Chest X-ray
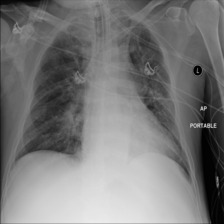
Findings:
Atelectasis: negative
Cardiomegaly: negative
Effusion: negative
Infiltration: positive
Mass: negative
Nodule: negative
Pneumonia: negative
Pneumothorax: negative
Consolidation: negative
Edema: negative
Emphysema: negative
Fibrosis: negative
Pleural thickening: negative
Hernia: negative